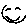
Label: smiley face